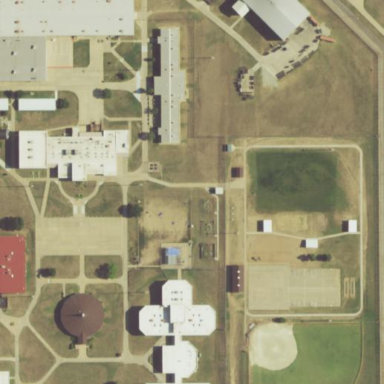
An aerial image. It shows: Prison enclosed by fence.